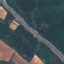
Land use / land cover class: Highway